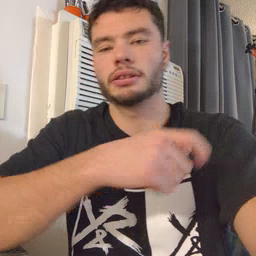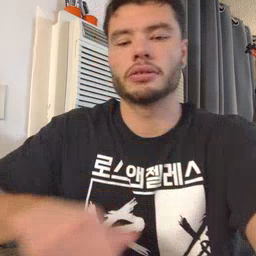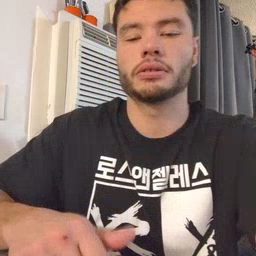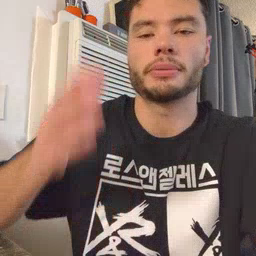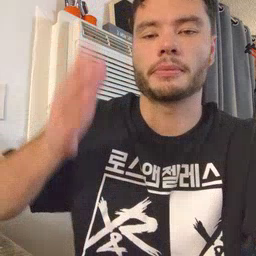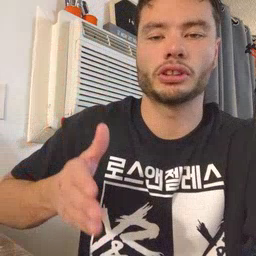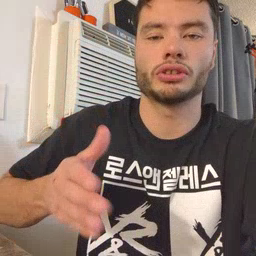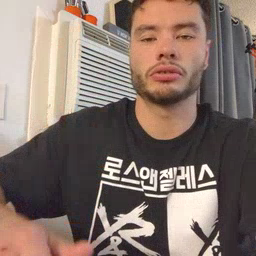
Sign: person